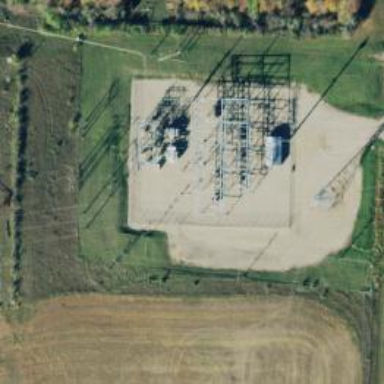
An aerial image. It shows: Power substation.